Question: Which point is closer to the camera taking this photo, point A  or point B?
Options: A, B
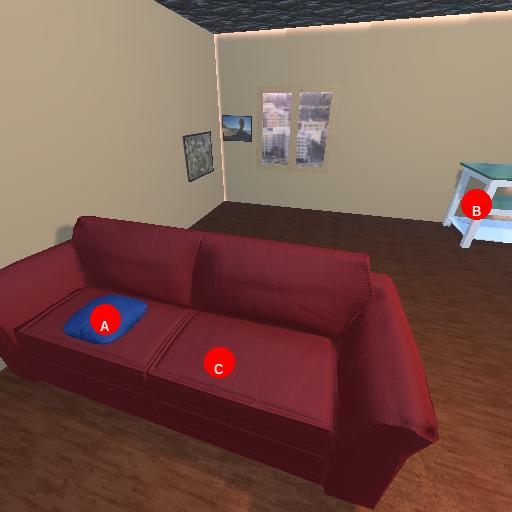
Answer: A